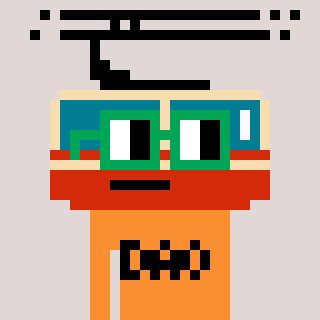
a pixel art character with square green glasses, a tram wagon-shaped head and a orange-colored body on a warm background